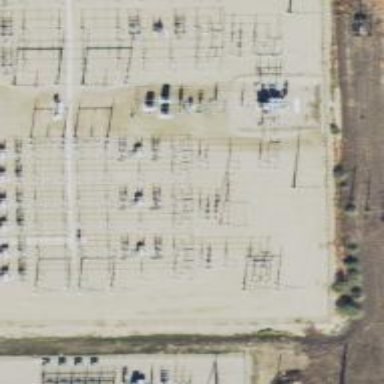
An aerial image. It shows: Switch used for power control.